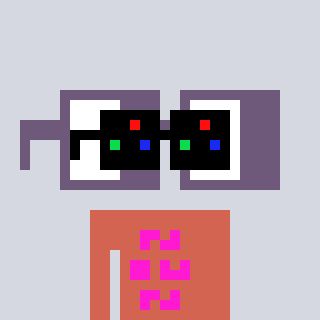
a pixel art character with square black sunglasses, a glasses-shaped head and a peachy-colored body on a cool background